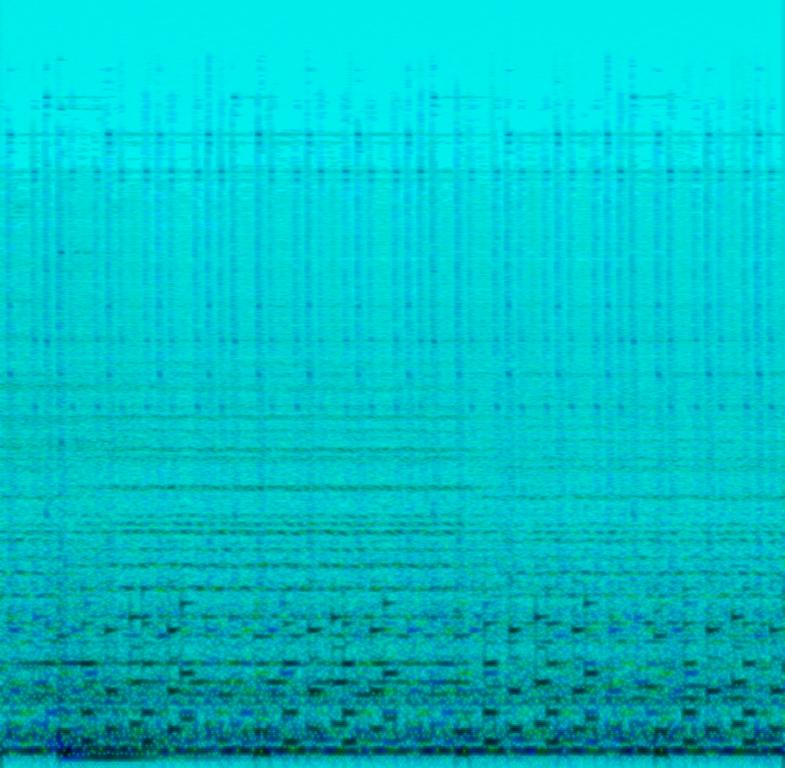
This is an instrumental electronic music piece. It has a high-pitched synth bass playing in a dissonant manner as the lead. The background consists of an ambient synth that is constantly switching between two chords and electronic percussion that keeps on reverberating. The dissonance and the character of the sounds create a very eerie atmosphere that is the perfect fit for a dystopian video-game soundtrack.